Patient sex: M
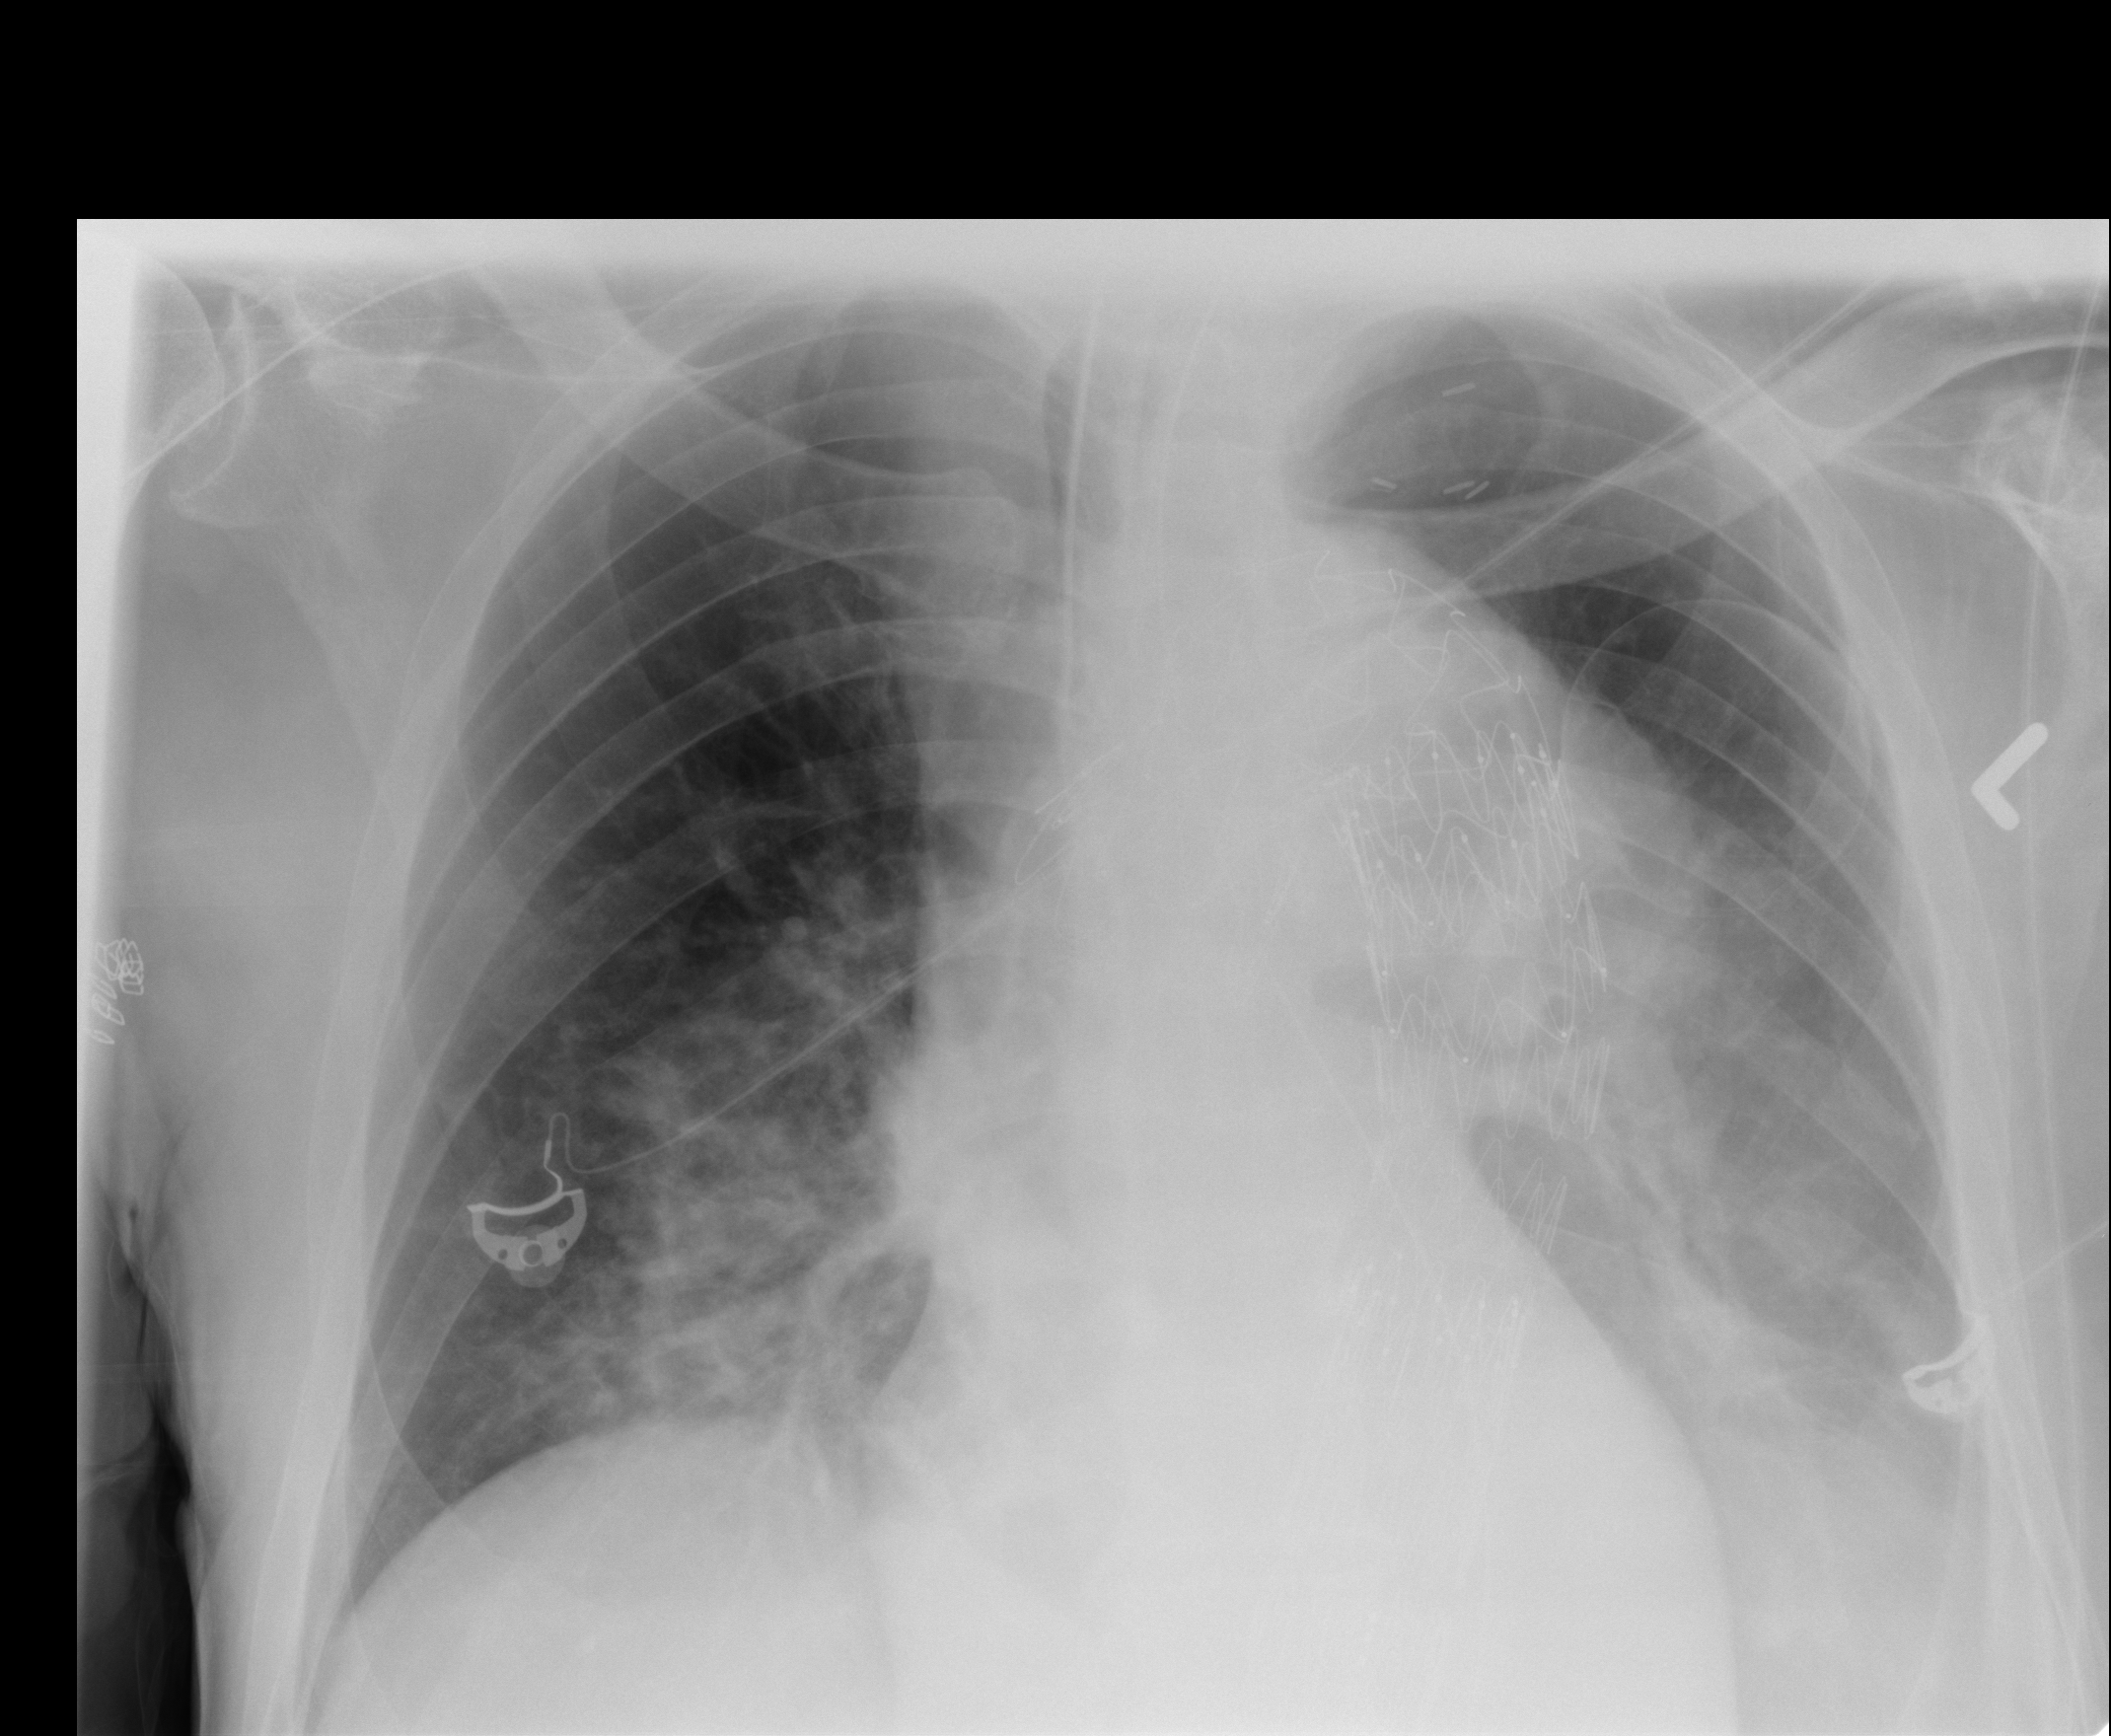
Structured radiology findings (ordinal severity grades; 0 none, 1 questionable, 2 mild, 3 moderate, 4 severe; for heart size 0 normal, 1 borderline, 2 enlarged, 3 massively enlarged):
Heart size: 0
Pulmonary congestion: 0
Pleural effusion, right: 0
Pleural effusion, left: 1
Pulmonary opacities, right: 3
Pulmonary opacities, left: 2
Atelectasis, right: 2
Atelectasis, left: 2